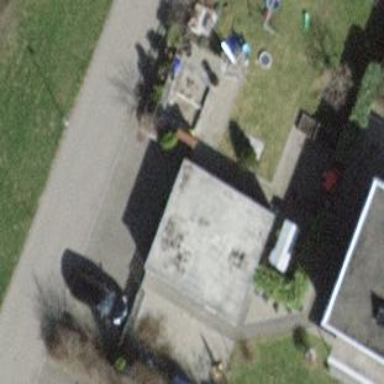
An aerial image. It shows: Group of garages.